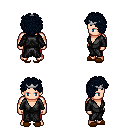
a pixel art fantasy rpg character, male body template, human, light skin, gray robe, red pants, raven curly afro hairstyle, silver tiara, brown slippers, four views (front, back, left, right), 2x2 character sprite sheet, small pixel art, hard edges, no anti-aliasing